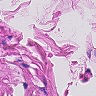
Metastatic tissue present: no